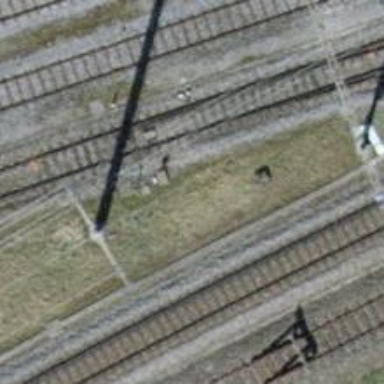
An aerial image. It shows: Railway switch.